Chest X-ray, AP view. Patient: 56 years old, sex M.
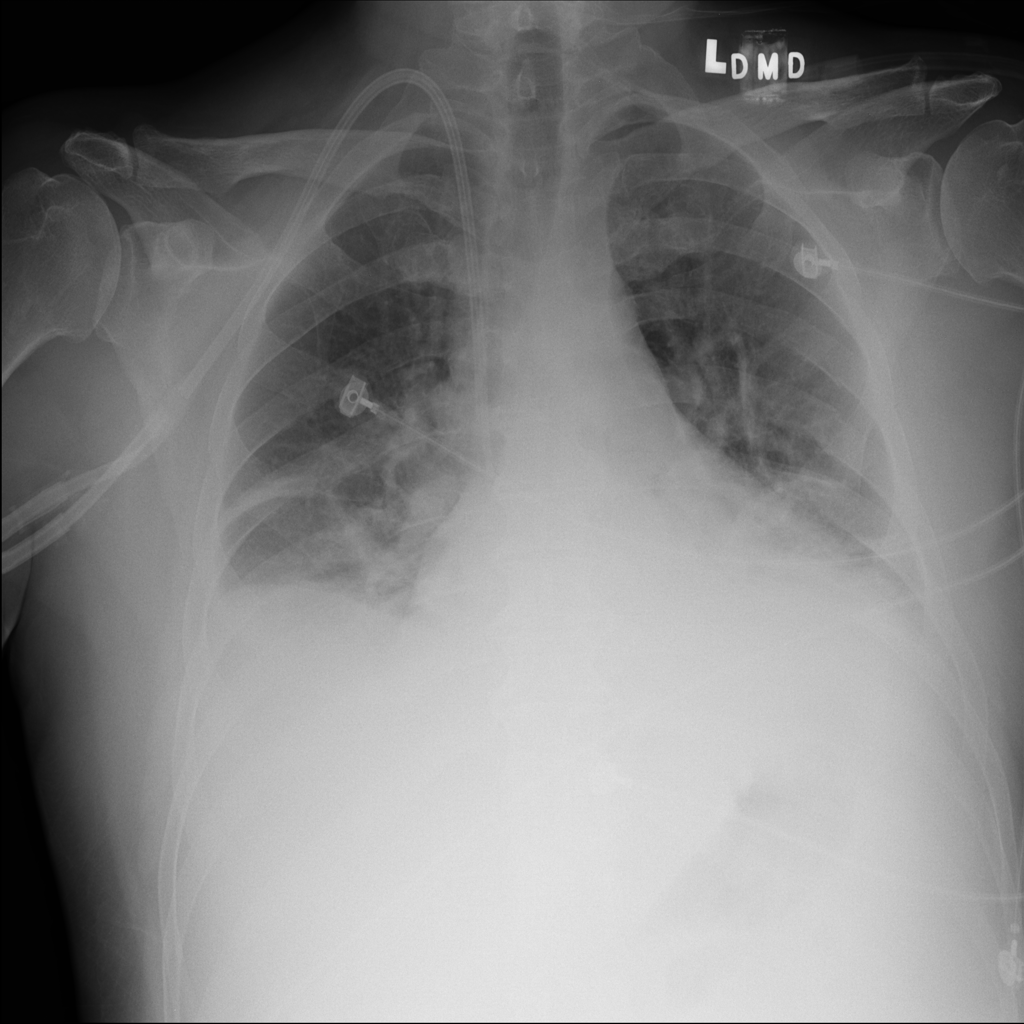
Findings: Edema